Question: In some of my C++ files in Visual Studio 2010, there are these strange icons next to the line numbers. I cannot click on them, right click on them, or interact with them in any way. The only thing I can do is move / delete lines of code and these icons follow the line they are on / get deleted when the line is deleted.
I have looked everywhere but have found nothing. Can someone tell me what these are?

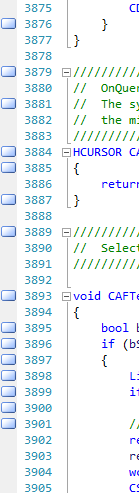
Answer: Those are bookmarks.
You can remove a bookmark using the menu option 'Edit -> Bookmarks -> Toggle bookmark' or pressing 'Ctrl+K' twice.
You can use 'Edit -> Bookmarks -> Clear bookmarks' or press 'Ctrl+K, Ctrl+L' to remove all bookmarks in the file.
The purpose of the bookmarks is that you can quickly jump between them.